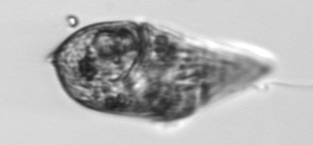
Label: Gyrodinium